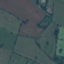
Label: Pasture